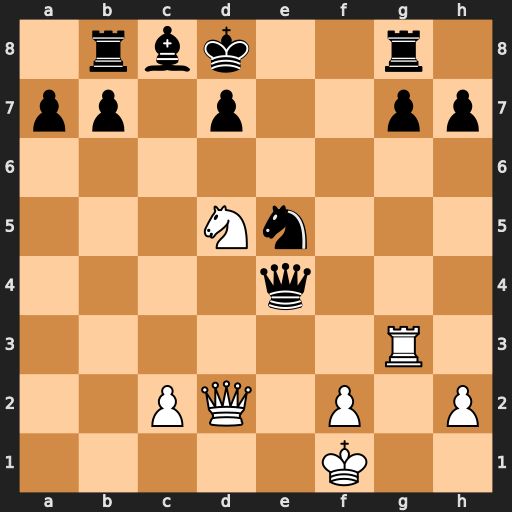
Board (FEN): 1rbk2r1/pp1p2pp/8/3Nn3/4q3/6R1/2PQ1P1P/5K2
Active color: w
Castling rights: -
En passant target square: -
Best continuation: Qg5+ Ke8 Qe7#